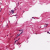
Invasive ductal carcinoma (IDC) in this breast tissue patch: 0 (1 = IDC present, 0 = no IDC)